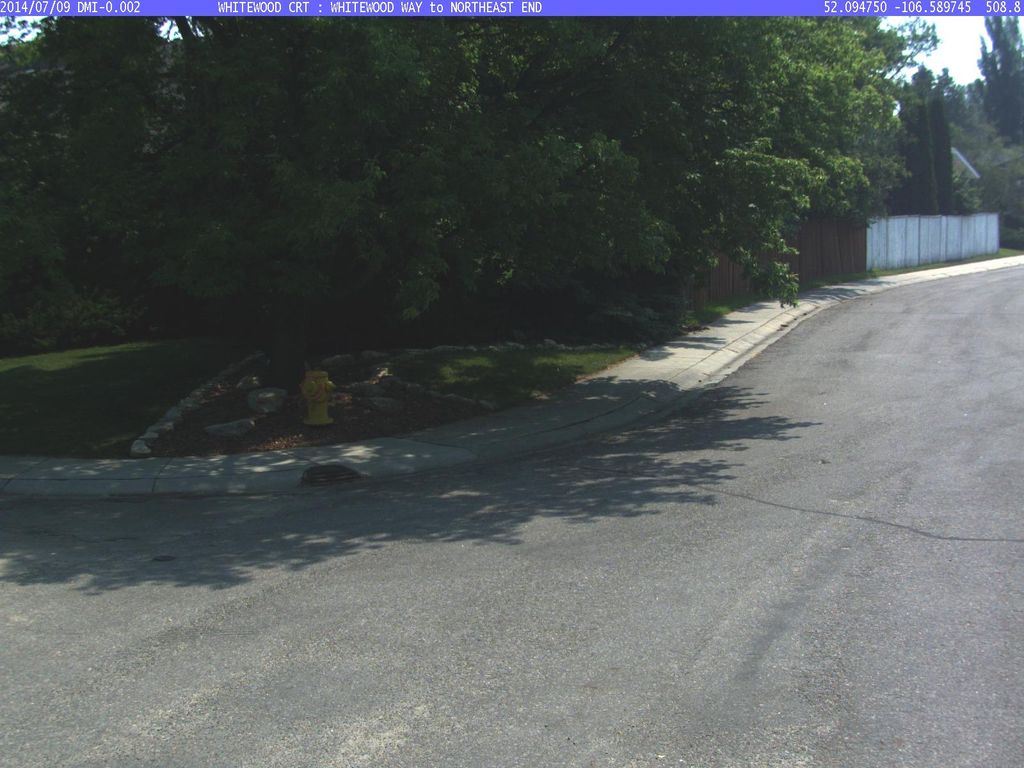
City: saskatoon